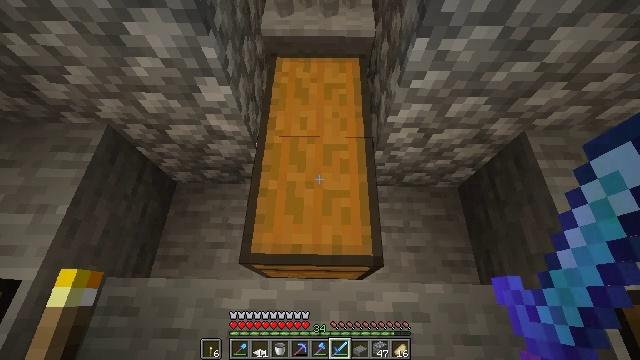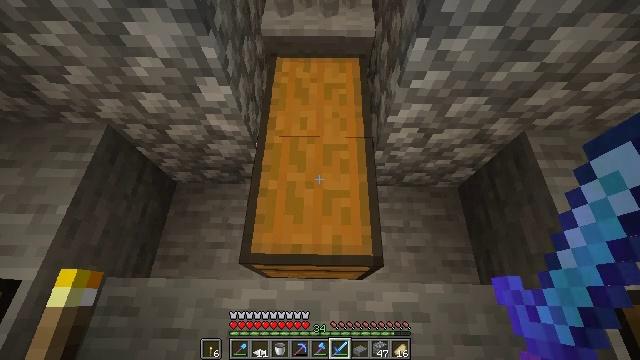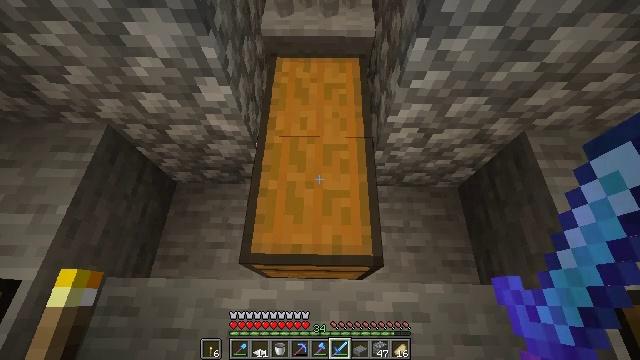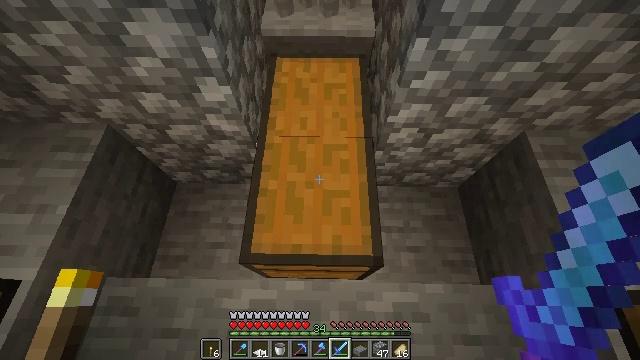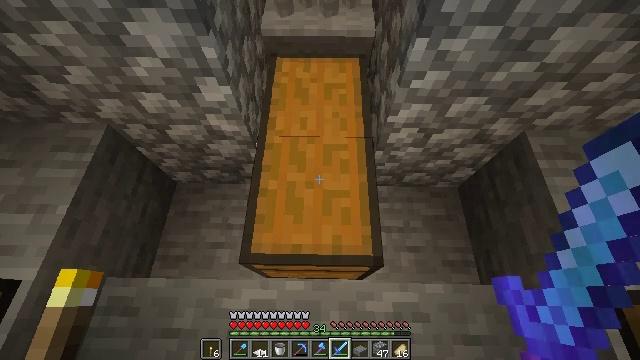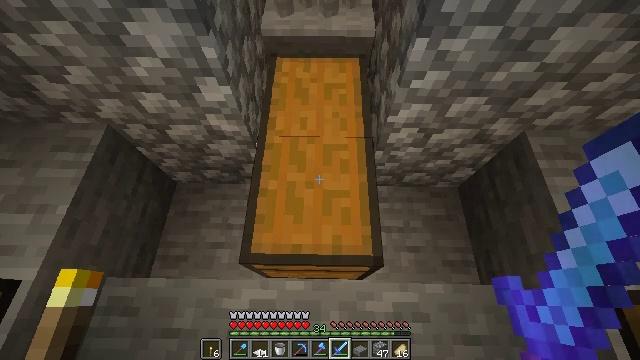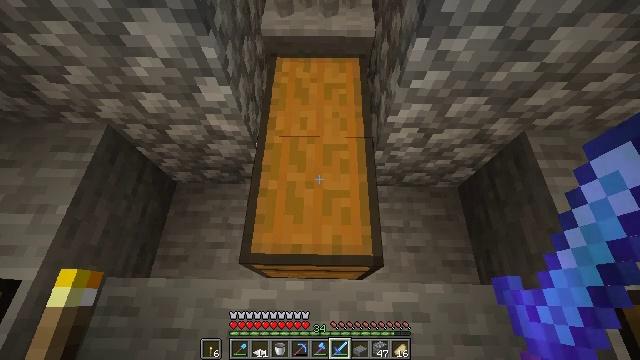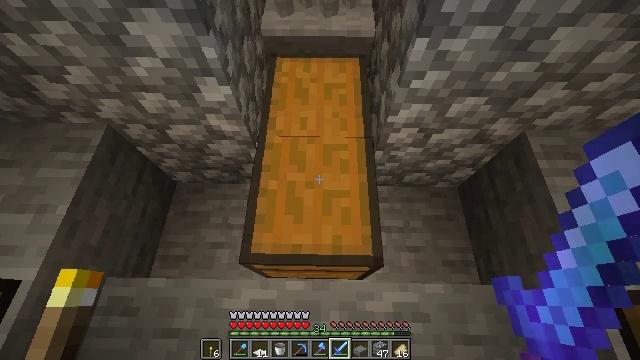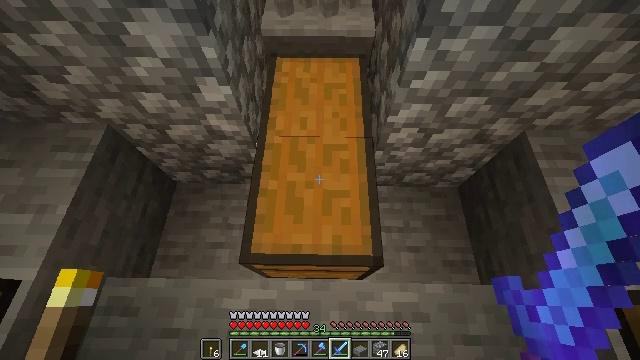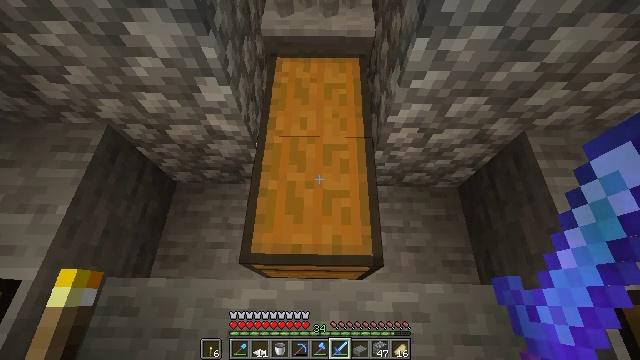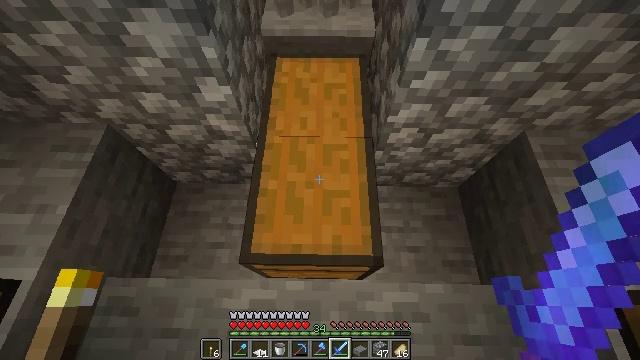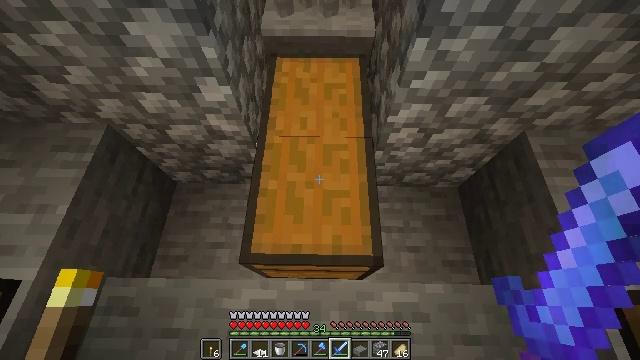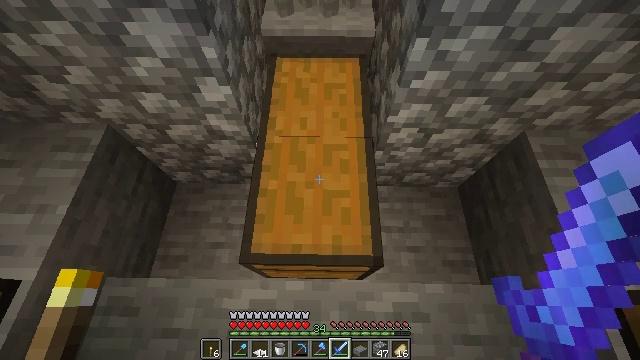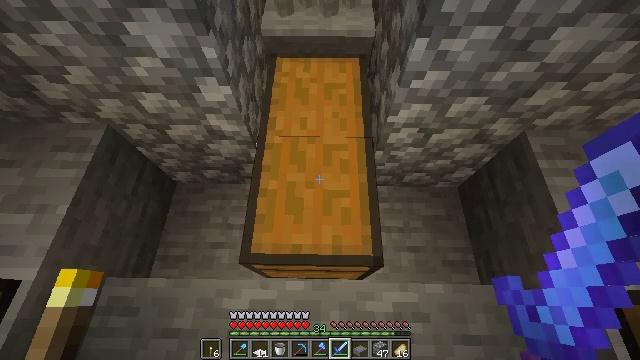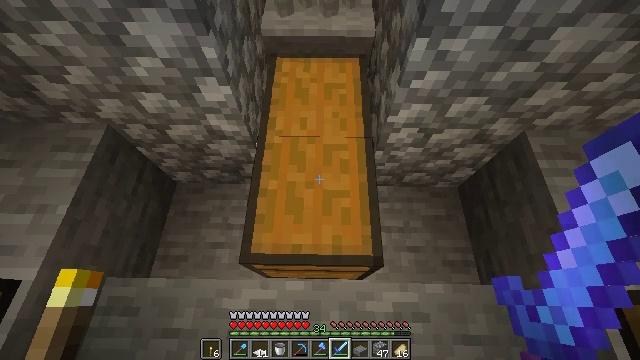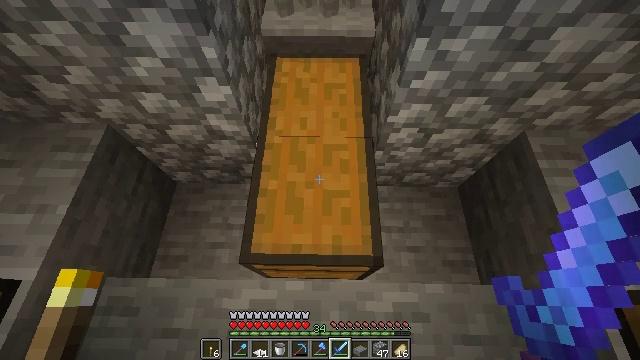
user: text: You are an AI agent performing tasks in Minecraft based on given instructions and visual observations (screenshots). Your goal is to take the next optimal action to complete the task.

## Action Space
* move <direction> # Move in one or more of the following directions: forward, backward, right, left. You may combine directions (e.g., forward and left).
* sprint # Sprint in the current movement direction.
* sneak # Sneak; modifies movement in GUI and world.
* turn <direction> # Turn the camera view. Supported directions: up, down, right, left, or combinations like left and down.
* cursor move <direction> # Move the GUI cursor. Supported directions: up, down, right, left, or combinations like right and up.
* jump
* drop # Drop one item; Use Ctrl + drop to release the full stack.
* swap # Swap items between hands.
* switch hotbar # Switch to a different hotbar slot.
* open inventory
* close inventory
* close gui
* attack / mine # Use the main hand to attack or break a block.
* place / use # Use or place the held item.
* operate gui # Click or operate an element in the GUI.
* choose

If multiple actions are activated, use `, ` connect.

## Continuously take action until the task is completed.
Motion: motion action
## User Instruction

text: Drop a diamond sword.
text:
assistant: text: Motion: no_op
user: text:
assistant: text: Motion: no_op
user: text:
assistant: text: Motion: no_op
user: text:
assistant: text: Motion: no_op
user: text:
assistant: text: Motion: no_op
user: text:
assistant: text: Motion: no_op
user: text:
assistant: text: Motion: no_op
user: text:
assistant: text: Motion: no_op
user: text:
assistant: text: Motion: no_op
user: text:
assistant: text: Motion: no_op
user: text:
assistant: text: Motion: no_op
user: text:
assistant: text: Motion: no_op
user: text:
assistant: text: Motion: no_op
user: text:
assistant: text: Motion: no_op
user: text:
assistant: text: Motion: no_op
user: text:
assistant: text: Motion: no_op
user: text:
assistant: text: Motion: no_op
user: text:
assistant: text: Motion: no_op
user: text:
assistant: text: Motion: no_op
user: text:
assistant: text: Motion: no_op
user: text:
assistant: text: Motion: no_op
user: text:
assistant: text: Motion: no_op
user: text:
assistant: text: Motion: no_op
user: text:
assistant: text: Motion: no_op
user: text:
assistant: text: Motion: no_op
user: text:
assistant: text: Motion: no_op
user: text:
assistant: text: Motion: no_op
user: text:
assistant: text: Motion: no_op
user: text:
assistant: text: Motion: no_op
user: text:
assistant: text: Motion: no_op